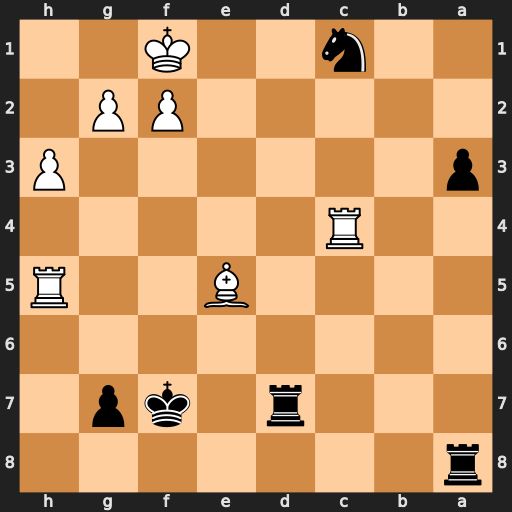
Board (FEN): r7/3r1kp1/8/4B2R/2R5/p6P/5PP1/2n2K2
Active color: b
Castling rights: -
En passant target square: -
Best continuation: Rd1#